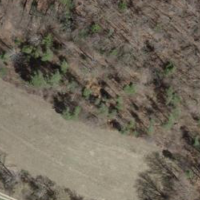
EUNIS habitat code: 41
Species observed at this site:
Neottia nidus-avis
Pholidoptera griseoaptera
Phaneroptera falcata
Nemobius sylvestris
Pseudochorthippus parallelus